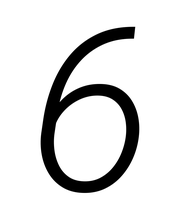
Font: Roboto-Italic_Light_Italic